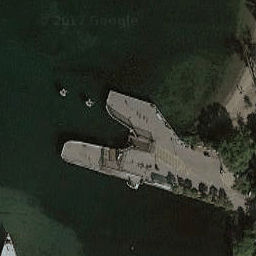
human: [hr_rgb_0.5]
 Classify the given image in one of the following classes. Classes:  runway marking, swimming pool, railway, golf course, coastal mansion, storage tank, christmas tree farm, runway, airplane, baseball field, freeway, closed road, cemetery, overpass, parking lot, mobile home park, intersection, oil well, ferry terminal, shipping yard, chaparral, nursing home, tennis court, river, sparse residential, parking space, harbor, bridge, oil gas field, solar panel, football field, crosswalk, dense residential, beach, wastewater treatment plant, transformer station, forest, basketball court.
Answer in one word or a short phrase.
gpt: ferry terminal